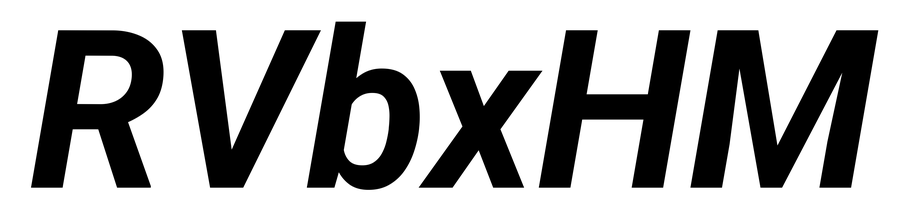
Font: Roboto-Italic_Bold_Italic